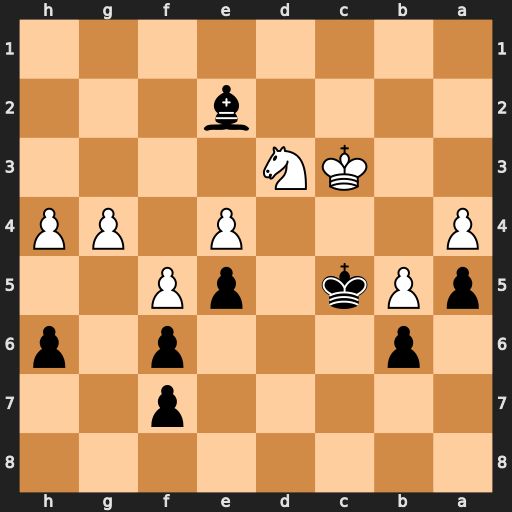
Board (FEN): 8/5p2/1p3p1p/pPk1pP2/P3P1PP/2KN4/4b3/8
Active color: b
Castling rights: -
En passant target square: -
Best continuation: Bxd3 Kxd3 Kb4 g5 fxg5